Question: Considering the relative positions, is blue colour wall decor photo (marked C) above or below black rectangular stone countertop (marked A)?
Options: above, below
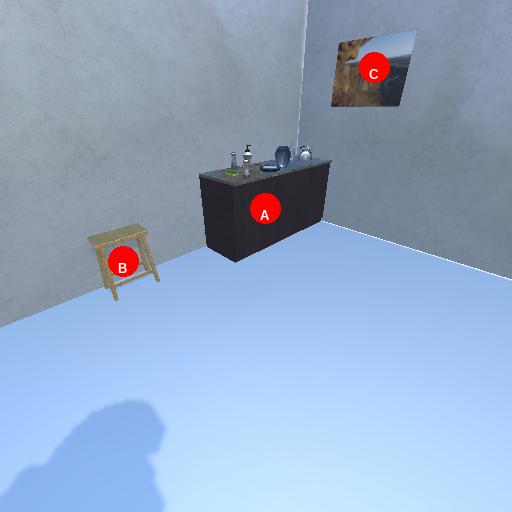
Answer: above